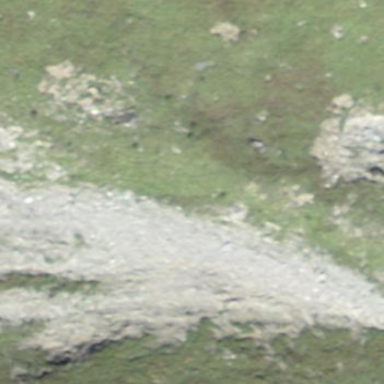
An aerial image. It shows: Scree landscape.